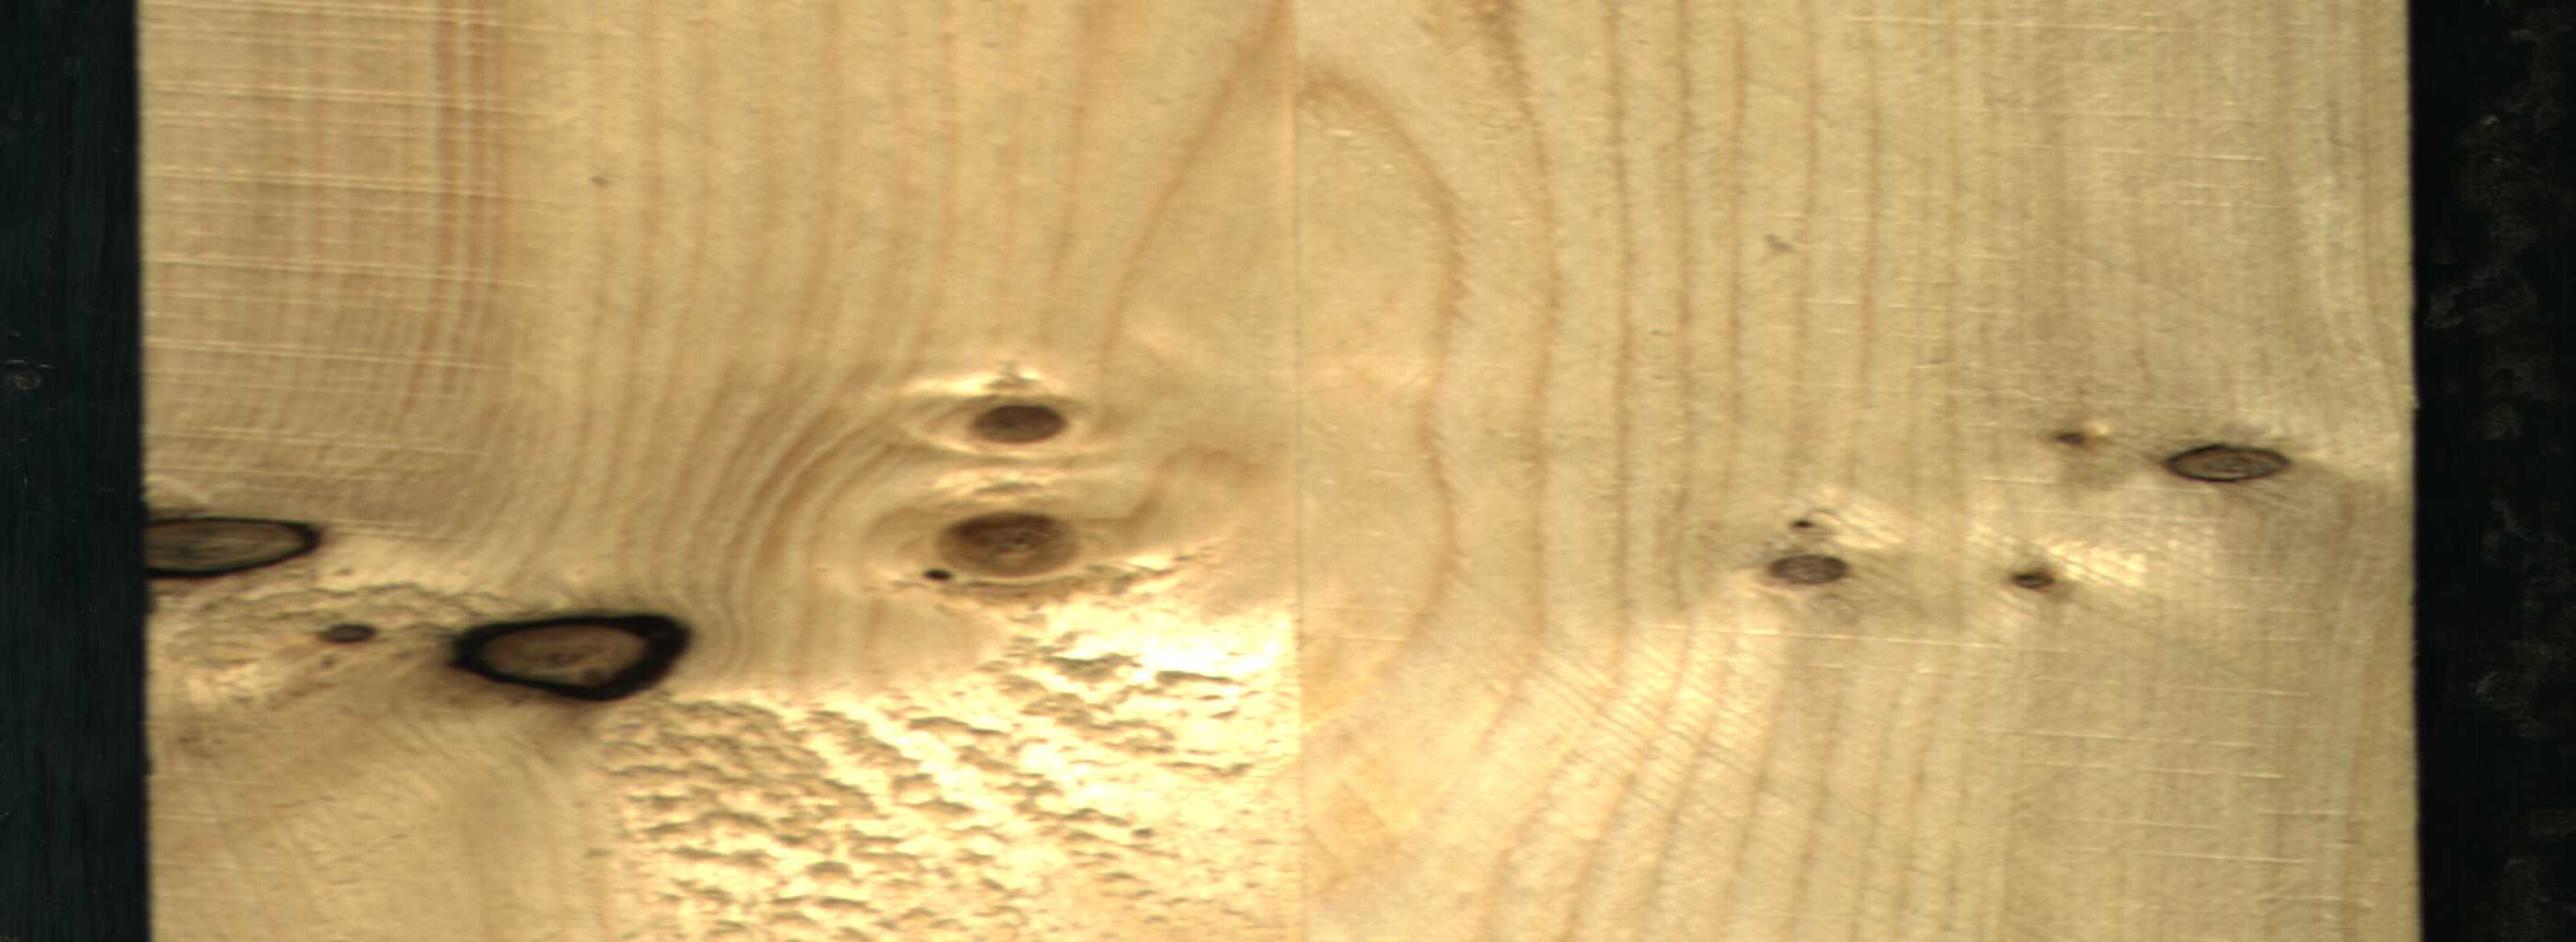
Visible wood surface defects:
Dead_Knot
Dead_Knot
Dead_Knot
Live_Knot
Live_Knot
Live_Knot
Live_Knot
Live_Knot
Live_Knot